Interaction volume radius: 10 \u00c5
Interaction volume height: 25 \u00c5
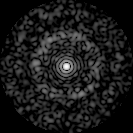
Disorder parameter: 0.8212